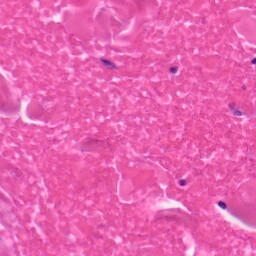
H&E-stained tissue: Skin